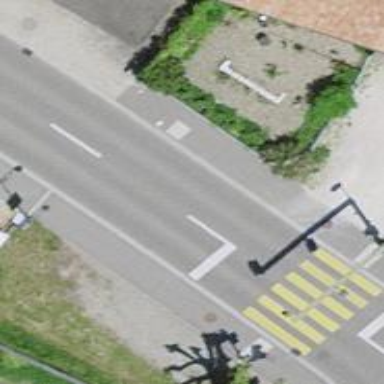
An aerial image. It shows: Bus stop with platform for public transport.